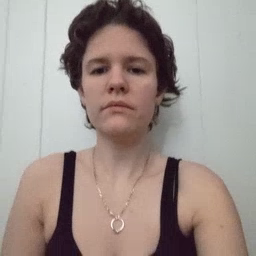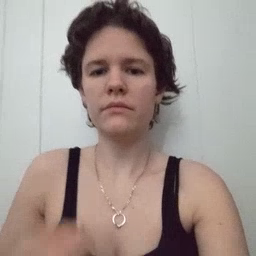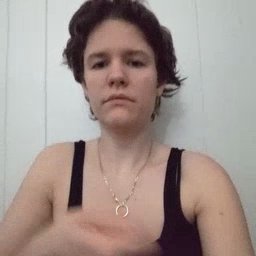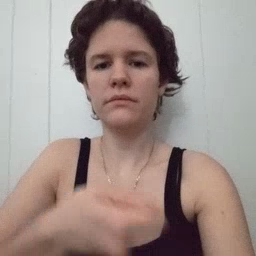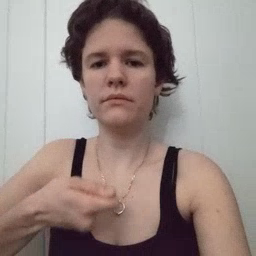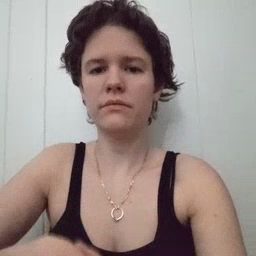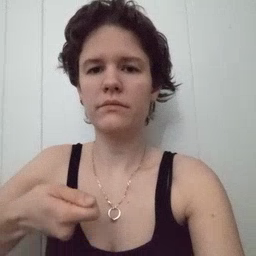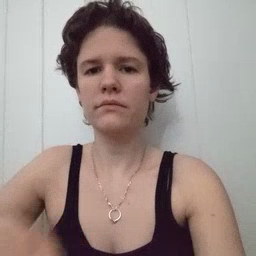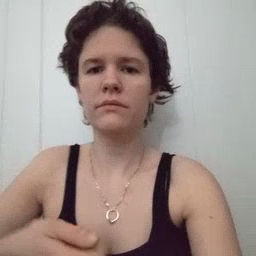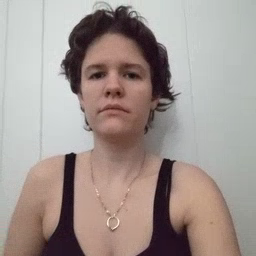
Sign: vacuum